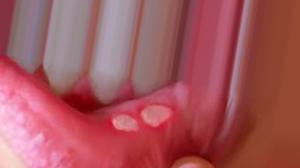
Condition: Mouth Ulcer